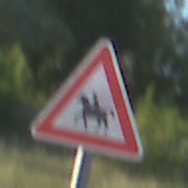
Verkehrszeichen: ReiterRechts
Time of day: MorningAfternoon
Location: Outdoor (Nature)
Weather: Clear
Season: NotSpecified
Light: Natural